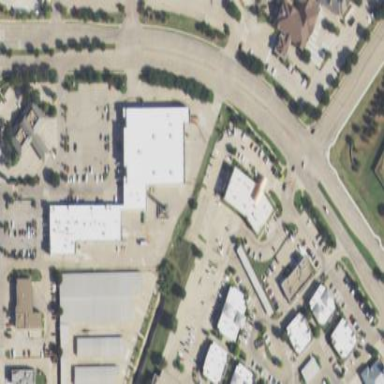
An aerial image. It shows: Retail building.